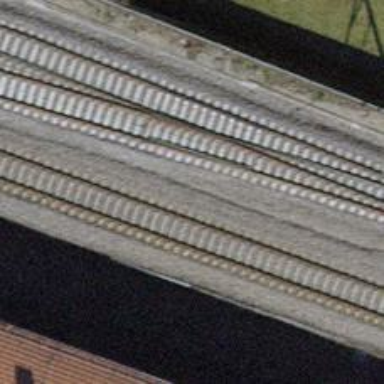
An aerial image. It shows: Railway service station.